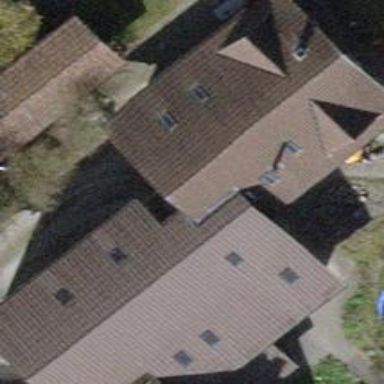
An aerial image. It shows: Semidetached house with gabled roof.